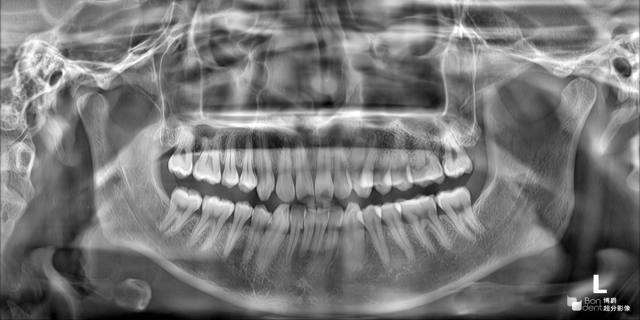
adult